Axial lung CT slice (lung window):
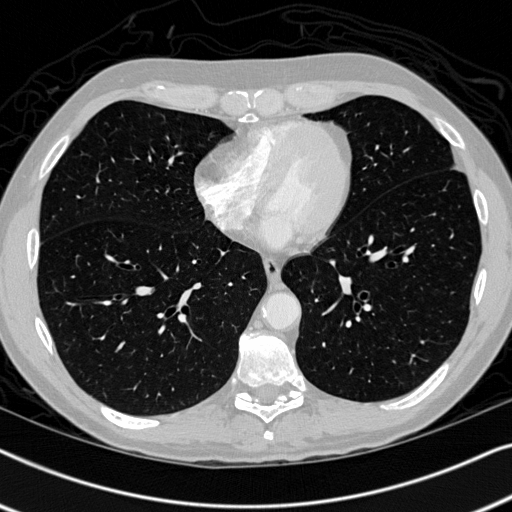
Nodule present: no